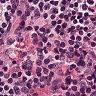
Metastatic tissue present: no